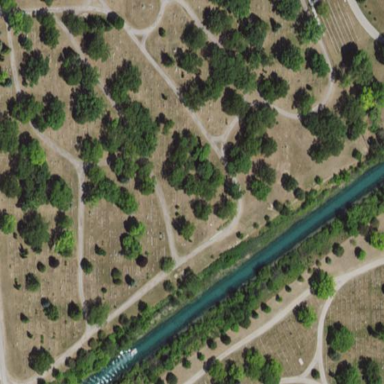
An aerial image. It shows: Cemetery.